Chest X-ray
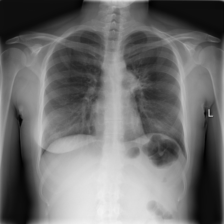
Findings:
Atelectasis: negative
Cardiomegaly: negative
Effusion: negative
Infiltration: positive
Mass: positive
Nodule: negative
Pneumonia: negative
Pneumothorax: negative
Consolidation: negative
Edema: negative
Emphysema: negative
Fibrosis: positive
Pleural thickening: negative
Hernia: negative